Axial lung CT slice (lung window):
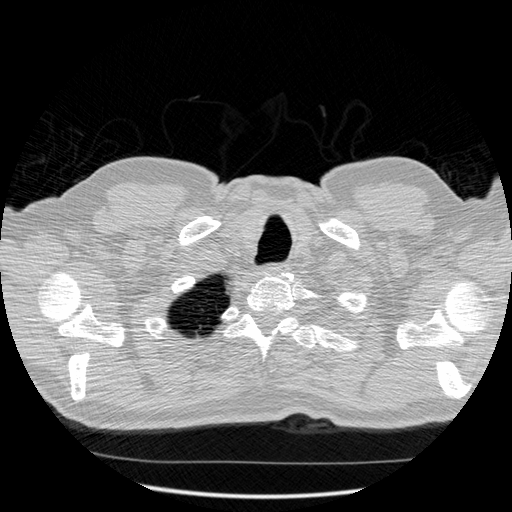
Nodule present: no